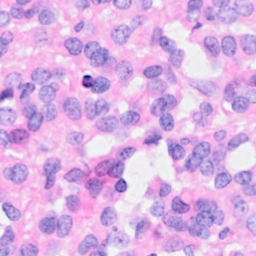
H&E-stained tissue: Breast